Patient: sex F, age 62
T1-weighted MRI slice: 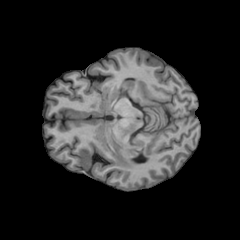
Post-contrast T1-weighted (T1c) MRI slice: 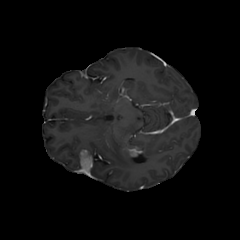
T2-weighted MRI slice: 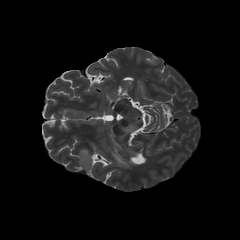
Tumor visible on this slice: yes
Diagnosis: Glioblastoma, IDH-wildtype
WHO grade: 4